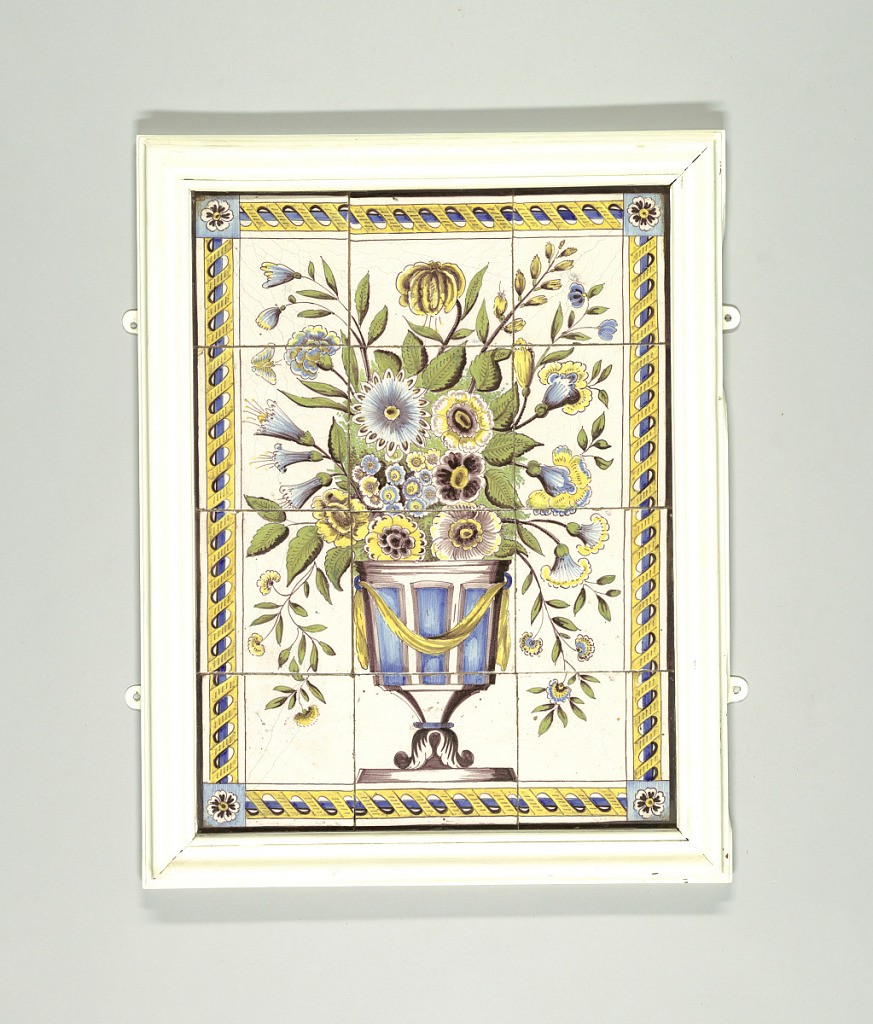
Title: Tile panel
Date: late 18th century
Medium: Glazed earthenware, painted wood frame
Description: Vertical panel consists of twelve tiles, three tiles wide by four high. Decoration consists of an urn in blue and manganese violet, with yellow drapery swag, filled with flowers and foliage. About border runs a twisted baguette motif in yellow and blue, with black accents. Each corner of the panel has a yellow and black rosette on square blue field.